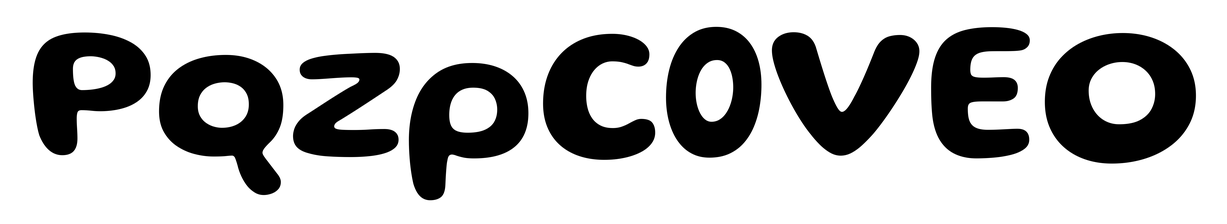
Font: Gluten_SemiBold